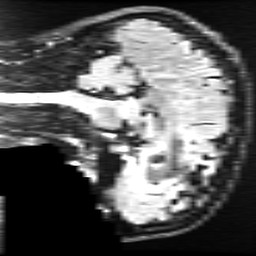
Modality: FLAIR
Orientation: sagittal
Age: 32
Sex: male
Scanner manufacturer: ge
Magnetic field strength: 3 T
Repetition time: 11 s
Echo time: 0.1497 s